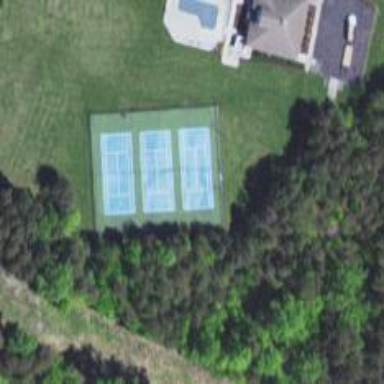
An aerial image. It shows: Tennis court on pitch designated for leisure land.